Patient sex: F
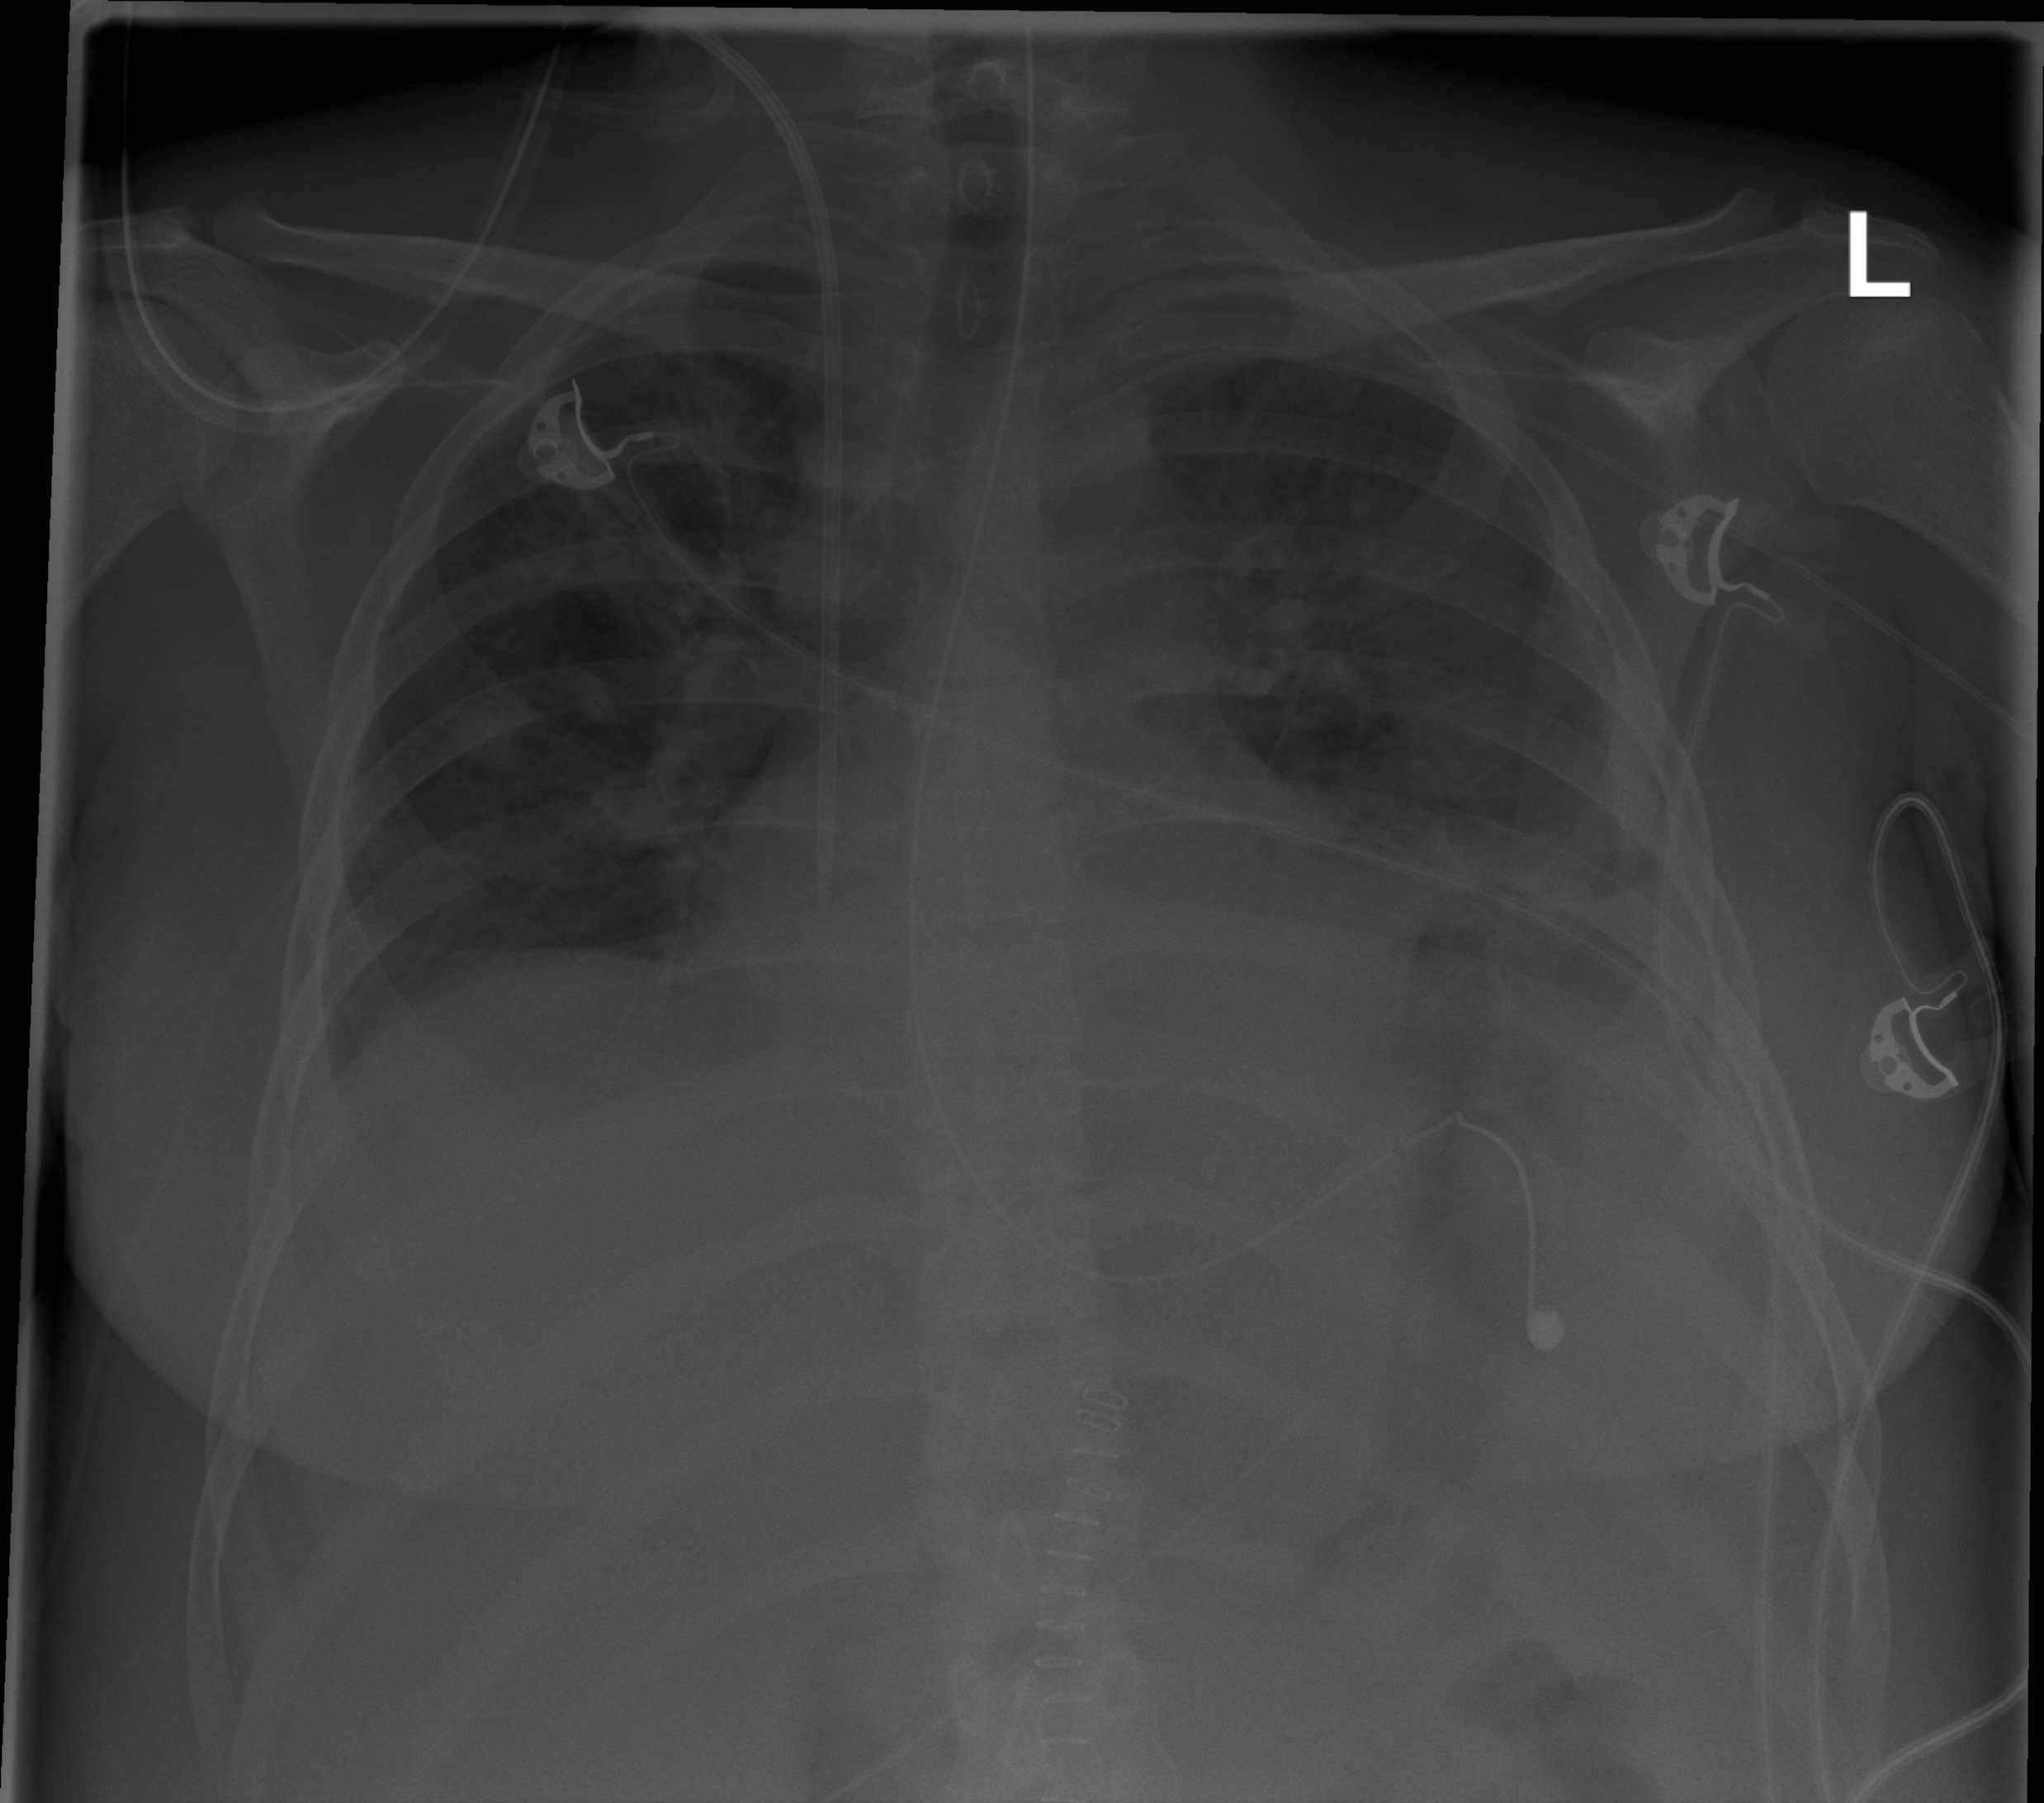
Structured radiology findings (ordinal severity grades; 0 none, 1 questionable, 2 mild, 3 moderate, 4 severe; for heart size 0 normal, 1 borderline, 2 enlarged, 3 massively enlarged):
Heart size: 1
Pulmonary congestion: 1
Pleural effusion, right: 2
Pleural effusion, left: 2
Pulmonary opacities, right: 2
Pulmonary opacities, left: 2
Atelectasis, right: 2
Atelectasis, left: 2